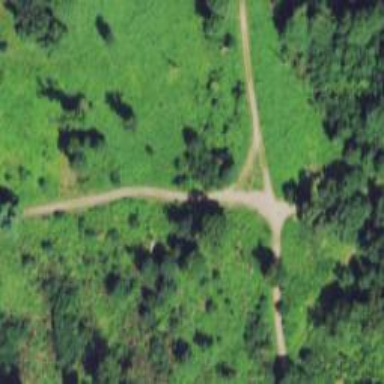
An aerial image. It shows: Bridleway.